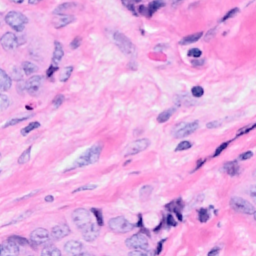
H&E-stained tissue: Breast